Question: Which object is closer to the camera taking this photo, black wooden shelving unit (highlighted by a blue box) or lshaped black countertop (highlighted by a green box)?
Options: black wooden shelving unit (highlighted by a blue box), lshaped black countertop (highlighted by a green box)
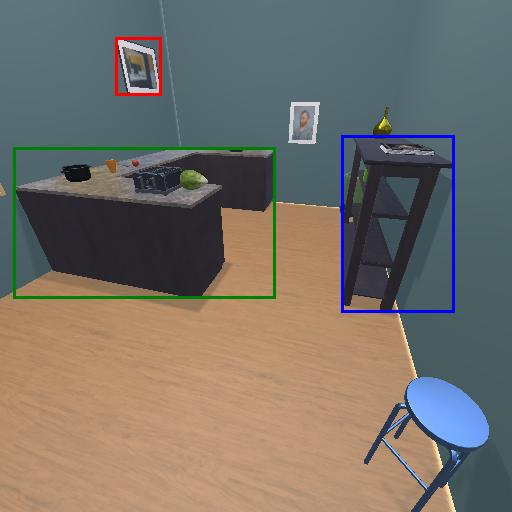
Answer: black wooden shelving unit (highlighted by a blue box)